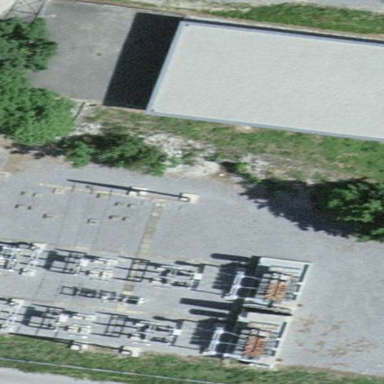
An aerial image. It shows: Power substation.